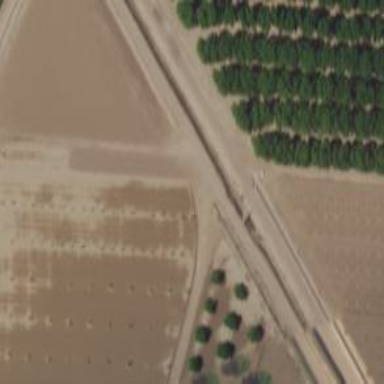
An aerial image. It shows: Irrigation culvert tunnel.